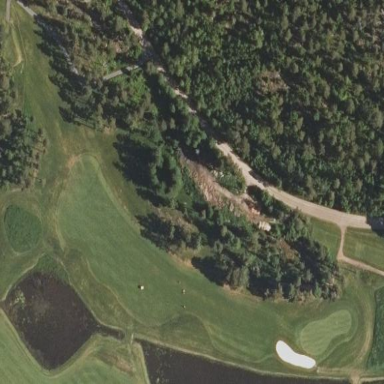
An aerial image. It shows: Area of rough grass used for golf.